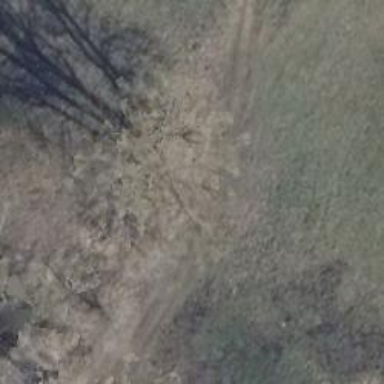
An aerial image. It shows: Single tag "natural: tree."